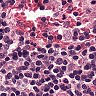
Metastatic tissue present: no